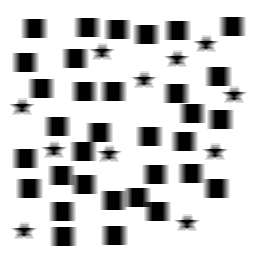
Squares: 33
Triangles: 0
Stars: 11
Total shapes: 44